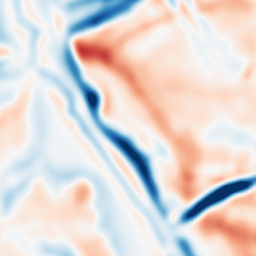
Category: multiscale
Decomposition family: dog
Decomposition parameters: sigma_low: 5
sigma_high: 5
Upsampling method: regularized
Upsampling parameters: scale: 2
lambda_reg: 0.001
Upsampling scale: 2